Aerial crown-view tile of a tropical tree (Barro Colorado Island, Panama), acquired 20250317:
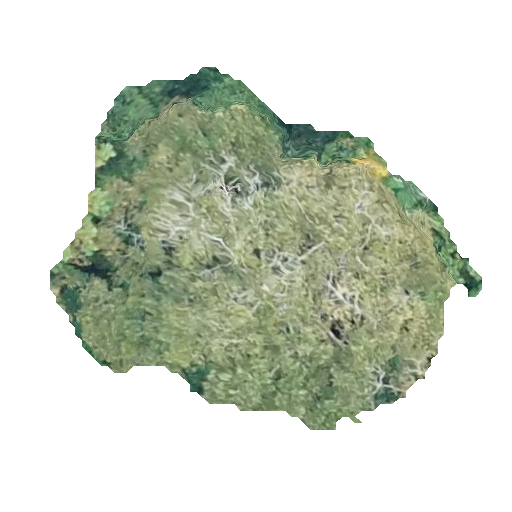
Species: Dipteryx oleifera
GBIF accepted scientific name: Dipteryx oleifera
Crown area: 149.302 m²